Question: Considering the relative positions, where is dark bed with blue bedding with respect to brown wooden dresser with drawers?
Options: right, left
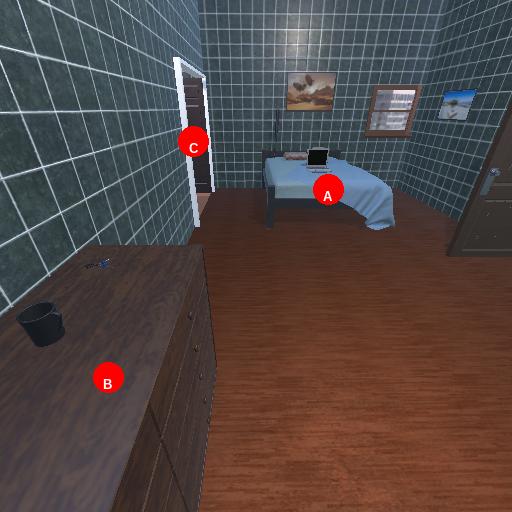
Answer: right